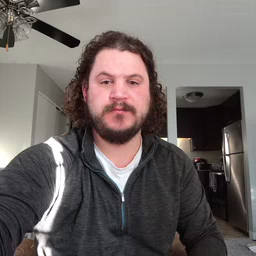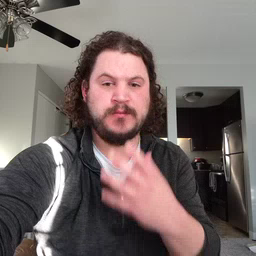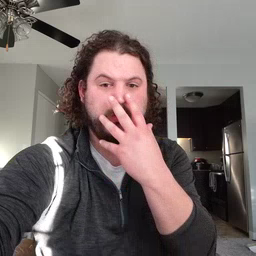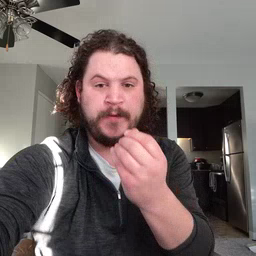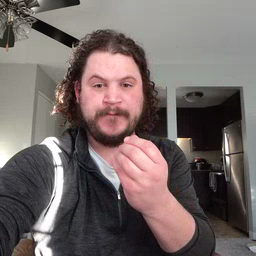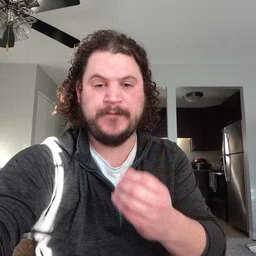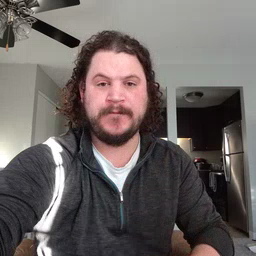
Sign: wolf